【题型】填空题　【知识点】函数　【难度】medium
如图，正比例函数 $y = kx (k > 0)$ 与反比例函数 $y = \frac{1}{x}$ 的图象相交于 $A$、$C$ 两点，过点 $A$ 作 $x$ 轴的垂线交 $x$ 轴于点 $B$，连接 $BC$，若 $\triangle ABC$ 的面积等于\_\_\_\_\_\_。

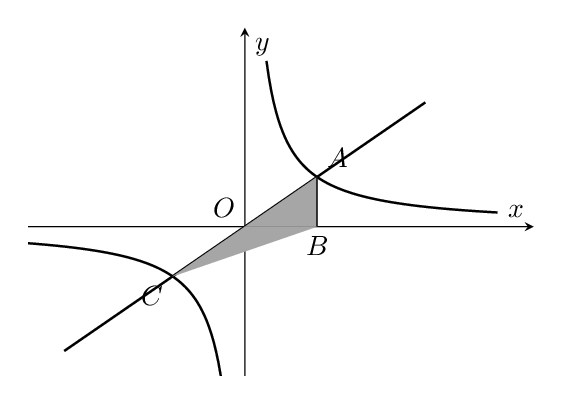
【解答】

\noindent \textbf{【答案】} $1$

\vspace{0.2cm}
\noindent \textbf{【分析】} 由正比例函数$y=kx(k>0)$与反比例函数$y=\dfrac{1}{x}$的图象相交于$A$、$C$两点可得$|y_A|=|y_C|$，从而得到$S_{\triangle AOB}=S_{\triangle COB}$，由反比例函数的几何意义可得$S_{\triangle AOB}=\dfrac{1}{2}\times 1=\dfrac{1}{2}$，由此即可得到答案．

\vspace{0.2cm}
\noindent \textbf{【详解】} 解：$\because$正比例函数$y=kx(k>0)$与反比例函数$y=\dfrac{1}{x}$的图象相交于$A$、$C$两点，
$\therefore$点$A$、$C$关于原点对称，
$\therefore |y_A|=|y_C|$，
$\because S_{\triangle AOB}=\dfrac{1}{2}OB\times |y_A|$，$S_{\triangle COB}=\dfrac{1}{2}OB\times |y_C|$，
$\therefore S_{\triangle AOB}=S_{\triangle COB}$，
$\because$过点$A$作$x$轴的垂线交$x$轴于点$B$，
$\therefore S_{\triangle AOB}=\dfrac{1}{2}\times 1=\dfrac{1}{2}$，
$\therefore S_{\triangle COB}=S_{\triangle AOB}=\dfrac{1}{2}$，
$\therefore S_{\triangle ABC}=S_{\triangle COB}+S_{\triangle AOB}=\dfrac{1}{2}+\dfrac{1}{2}=1$，
故答案为：$1$．